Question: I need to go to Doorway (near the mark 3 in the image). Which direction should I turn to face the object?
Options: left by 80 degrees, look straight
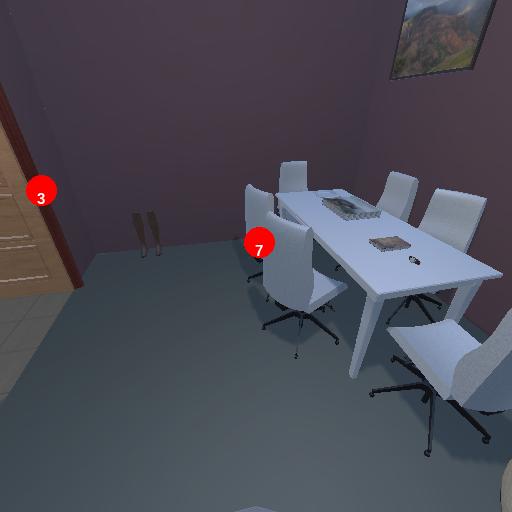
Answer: left by 80 degrees